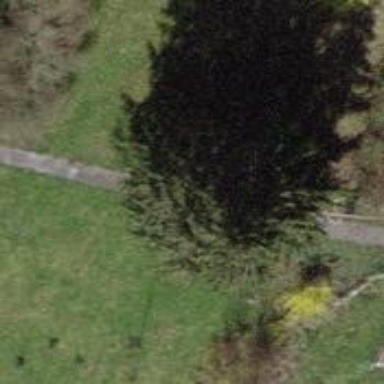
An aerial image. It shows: Needle-leaved tree in nature.